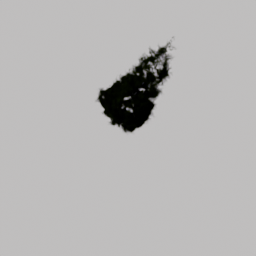
Label: nature